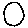
Label: circle